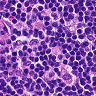
Metastatic tissue present: no